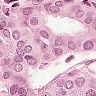
Metastatic tissue present: yes